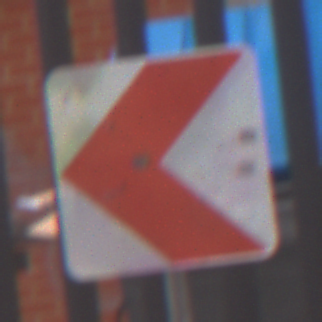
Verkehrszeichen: RichtungstafelnInKurvenKleinRechts
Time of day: MorningAfternoon
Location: Outdoor (Urban)
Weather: Overcast
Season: NotSpecified
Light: Natural